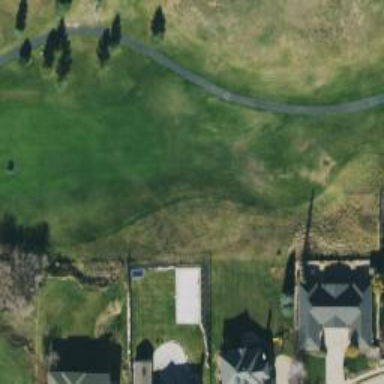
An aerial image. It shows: Golf hole.